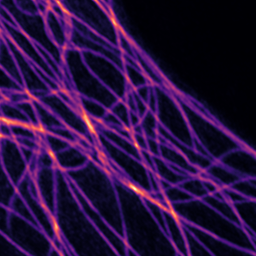
Label: Super-resolution Microtubules image